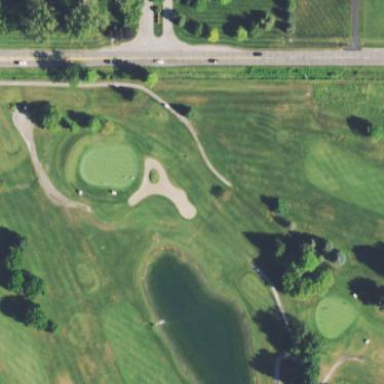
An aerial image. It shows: Water hazard on golf course.